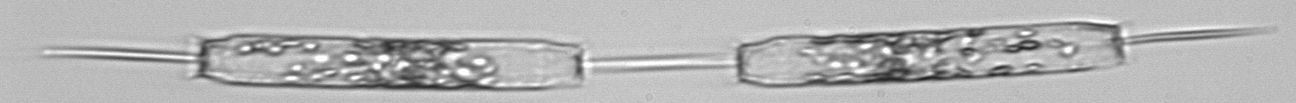
Label: Ditylum_brightwellii